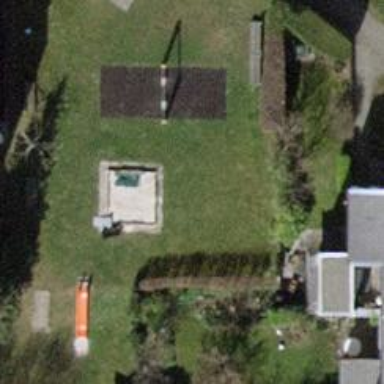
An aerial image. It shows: Sandpit at the playground.